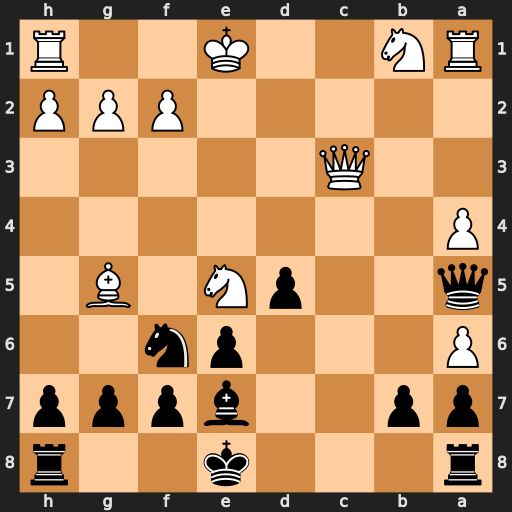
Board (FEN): r3k2r/pp2bppp/P3pn2/q2pN1B1/P7/2Q5/5PPP/RN2K2R
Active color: b
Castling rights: KQkq
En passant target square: -
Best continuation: Bb4 Qxb4 Qxb4+